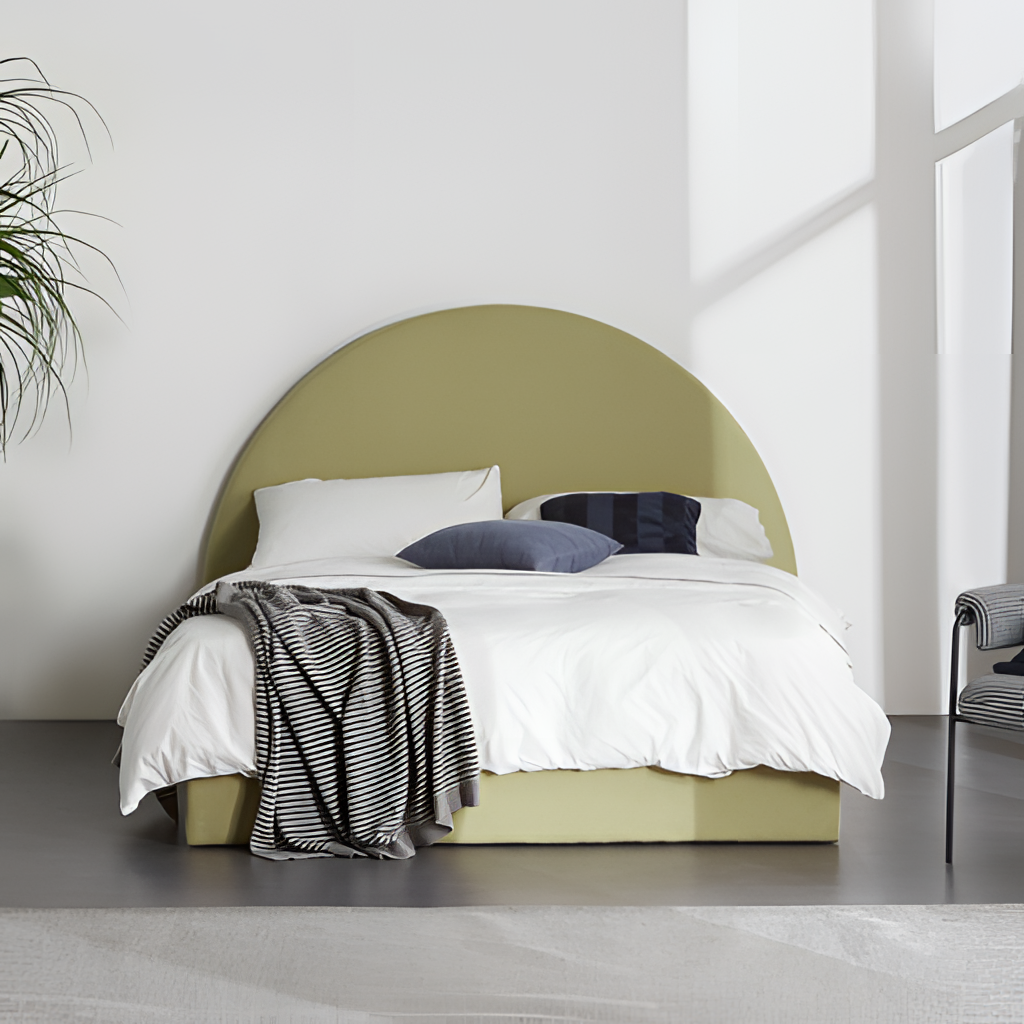
bedroom, fabric bed, wood flooring, with plank pattern, modern, white paint wallpaper, with solid pattern